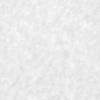
Label: no_change